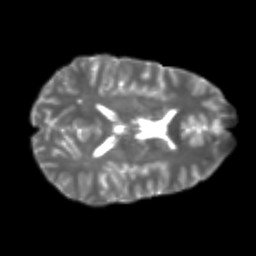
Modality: T2w
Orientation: axial
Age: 24
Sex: male
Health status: healthy
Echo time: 0.074 s